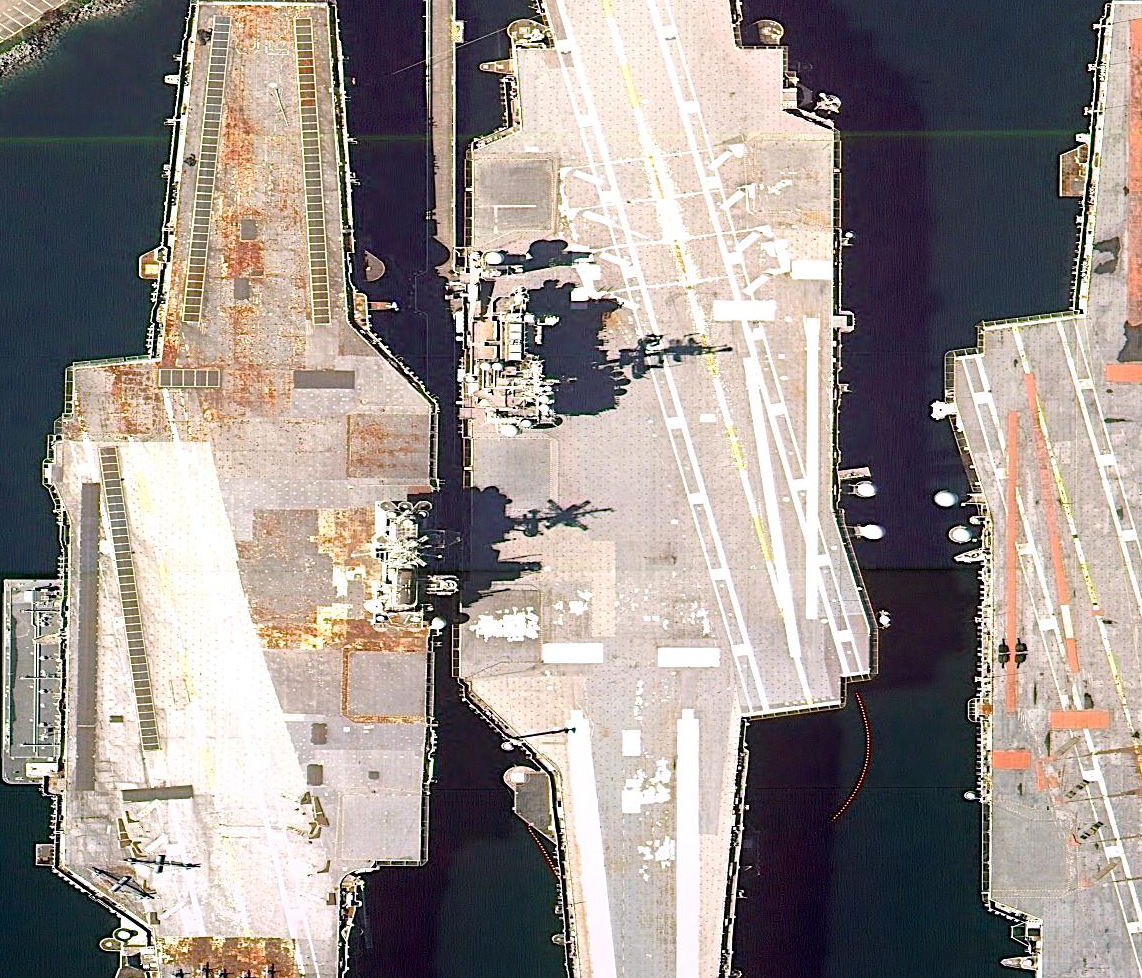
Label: aircraft_carrier